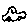
Label: car